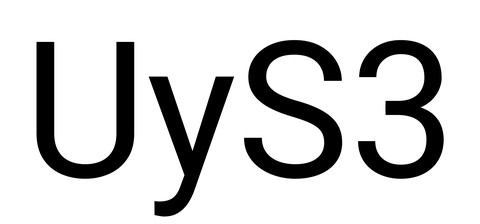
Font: Roboto_Regular